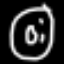
Label: donut